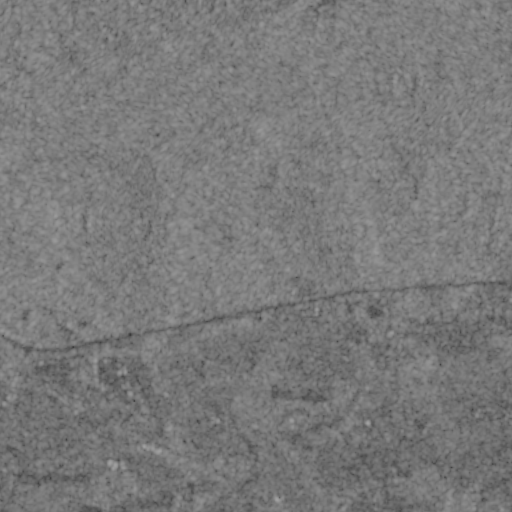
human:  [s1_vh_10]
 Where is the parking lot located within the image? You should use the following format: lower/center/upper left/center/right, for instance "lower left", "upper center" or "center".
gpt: The parking lot is located in the upper right of the image.
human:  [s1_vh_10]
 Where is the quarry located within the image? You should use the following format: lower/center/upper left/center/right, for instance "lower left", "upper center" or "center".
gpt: There is no quarry in the image.

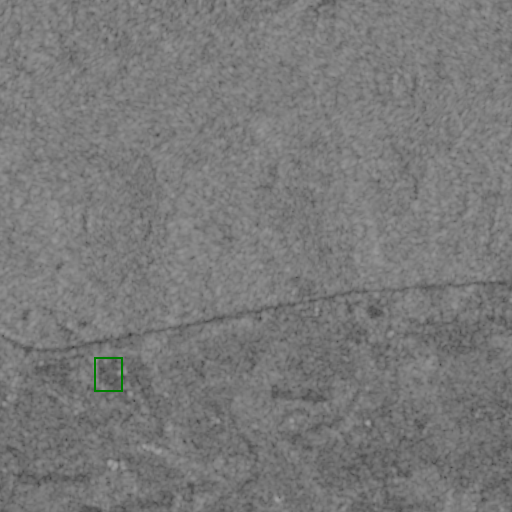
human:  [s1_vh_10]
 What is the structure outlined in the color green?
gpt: The structure outlined in green is a building.
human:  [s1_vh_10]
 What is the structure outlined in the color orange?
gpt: There is no orange outline.